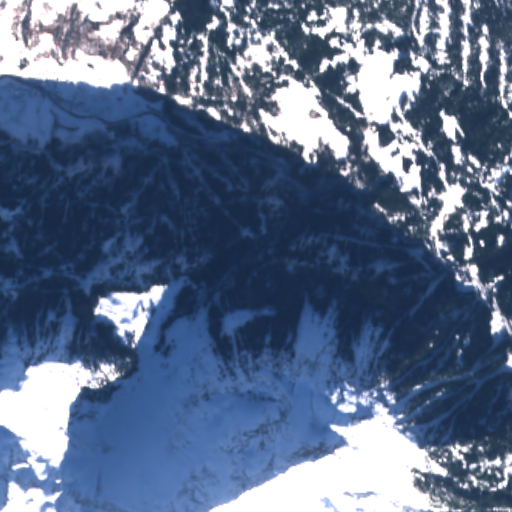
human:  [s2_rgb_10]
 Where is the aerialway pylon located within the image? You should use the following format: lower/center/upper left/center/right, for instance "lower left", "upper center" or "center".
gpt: The aerialway pylon is located in the upper left of the image.
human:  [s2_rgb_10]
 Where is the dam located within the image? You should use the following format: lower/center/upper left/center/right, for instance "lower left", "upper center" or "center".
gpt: The dam is located in the upper left of the image.
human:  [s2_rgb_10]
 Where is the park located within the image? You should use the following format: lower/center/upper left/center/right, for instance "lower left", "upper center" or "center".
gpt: The park is located in the upper left of the image.
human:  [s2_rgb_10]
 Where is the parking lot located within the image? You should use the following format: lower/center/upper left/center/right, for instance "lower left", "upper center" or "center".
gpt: The parking lot is located in the upper left of the image.
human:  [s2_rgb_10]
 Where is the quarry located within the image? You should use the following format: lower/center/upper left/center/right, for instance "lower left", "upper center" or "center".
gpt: There is no quarry in the image.